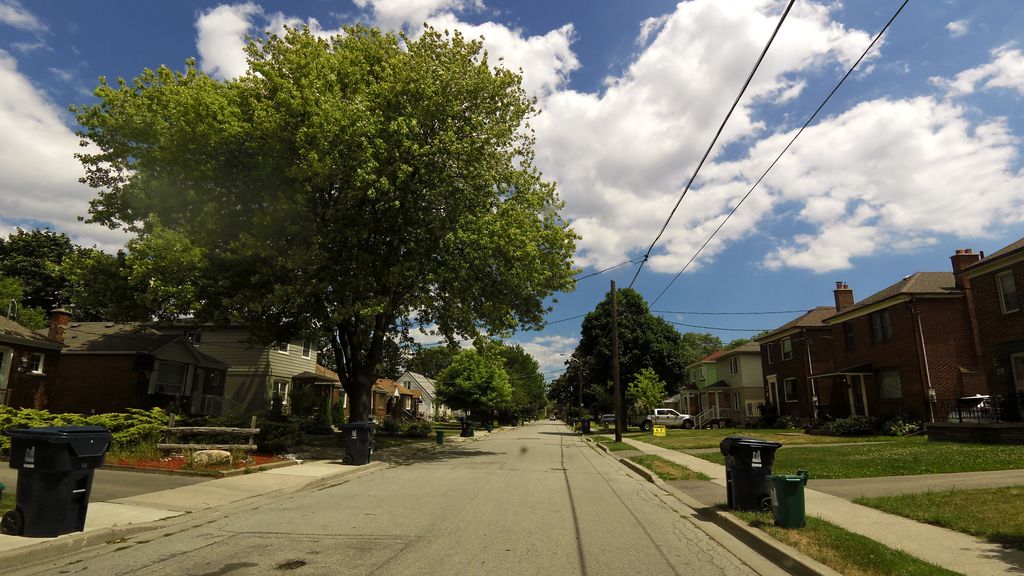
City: toronto